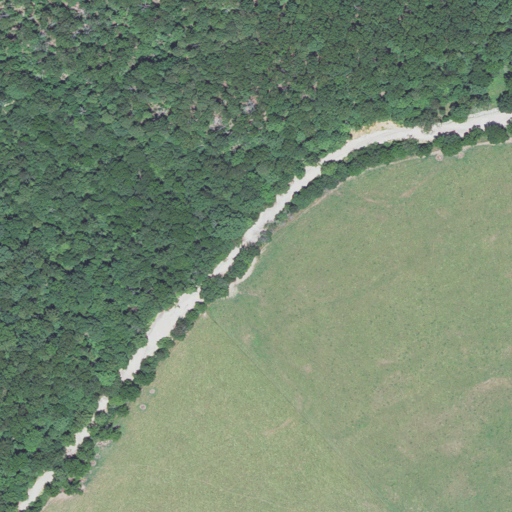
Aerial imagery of valley in Missouri named Boardinghouse Hollow containing pasture, deciduous forest, and mixed forest